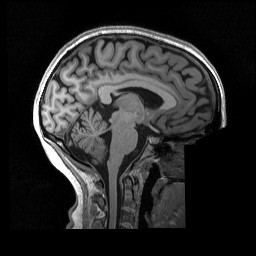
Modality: T1w
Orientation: sagittal